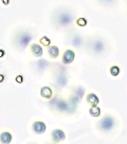
Label: Phaeocystis